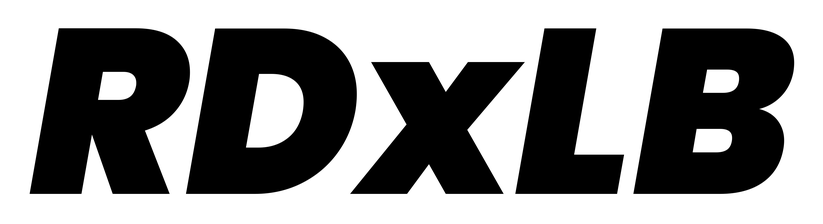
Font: Poppins-BlackItalic